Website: home-depot
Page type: review-order
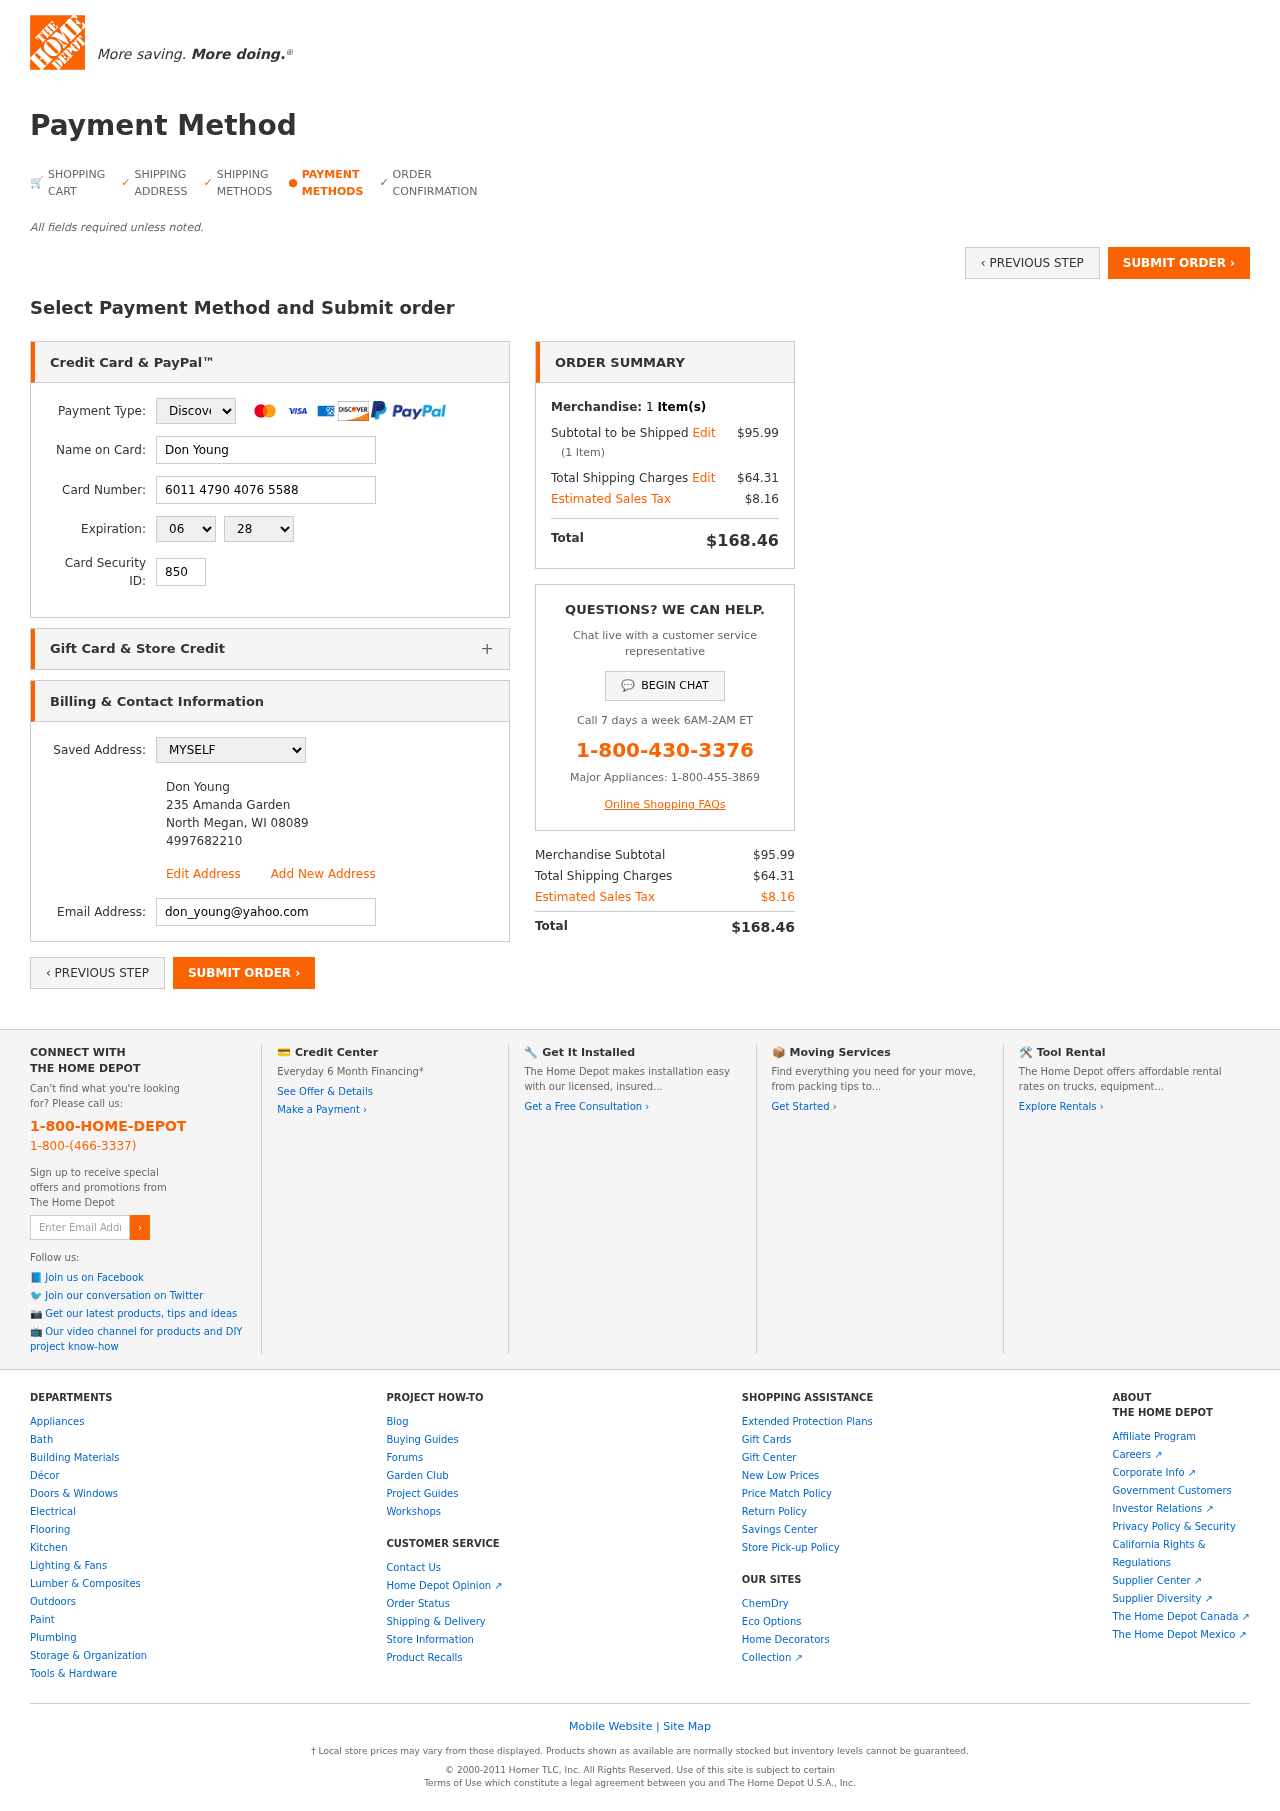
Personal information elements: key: PII_CARD_CVV
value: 850
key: PII_CARD_EXPIRY_MONTH
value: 06
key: PII_CARD_EXPIRY_YEAR
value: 28
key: PII_CARD_NUMBER
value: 6011 4790 4076 5588
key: PII_CARD_TYPE
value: Discover
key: PII_EMAIL
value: don_young@yahoo.com
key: PII_FULLNAME
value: Don Young
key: PII_FULLNAME2
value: Don Young
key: PII_STREET
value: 235 Amanda Garden
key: PII_CITY2
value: North Megan
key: PII_STATE_ABBR2
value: WI
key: PII_POSTCODE
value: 08089
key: PII_POSTCODE_FULL
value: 08089
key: PII_POSTCODE_NUMERIC
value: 8089
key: PII_PHONE2
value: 4997682210
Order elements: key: ORDER_NUM_ITEMS
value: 1
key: ORDER_SUBTOTAL
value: $95.99
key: ORDER_NUM_ITEMS2
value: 1
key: ORDER_SHIPPING_COST
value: $64.31
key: ORDER_TAX
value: $8.16
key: ORDER_TOTAL
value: $168.46
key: ORDER_SUBTOTAL2
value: $95.99
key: ORDER_SHIPPING_COST2
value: $64.31
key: ORDER_TAX2
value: $8.16
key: ORDER_TOTAL2
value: $168.46